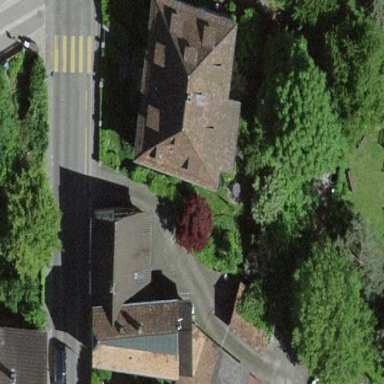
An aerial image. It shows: Simple house.